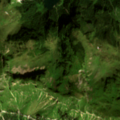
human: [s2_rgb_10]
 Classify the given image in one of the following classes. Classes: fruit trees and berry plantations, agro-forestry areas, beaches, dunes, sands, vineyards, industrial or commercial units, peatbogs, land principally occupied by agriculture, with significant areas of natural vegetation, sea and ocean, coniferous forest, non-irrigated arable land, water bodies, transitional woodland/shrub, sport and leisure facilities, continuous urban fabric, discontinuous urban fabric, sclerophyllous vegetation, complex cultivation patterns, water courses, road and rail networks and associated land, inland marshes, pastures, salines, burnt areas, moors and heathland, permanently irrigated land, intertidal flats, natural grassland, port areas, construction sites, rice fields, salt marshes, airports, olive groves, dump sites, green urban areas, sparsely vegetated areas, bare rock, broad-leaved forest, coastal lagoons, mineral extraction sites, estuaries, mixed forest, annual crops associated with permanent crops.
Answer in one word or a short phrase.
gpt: coniferous forest, natural grassland, moors and heathland, transitional woodland/shrub